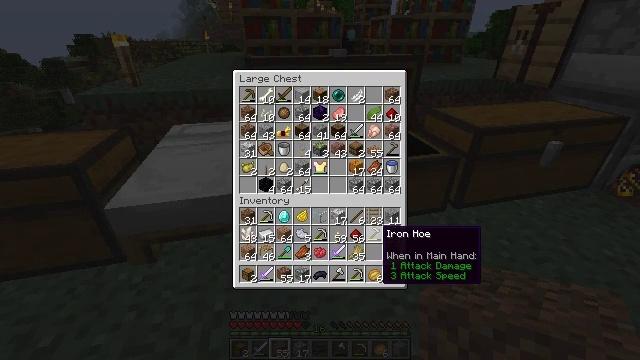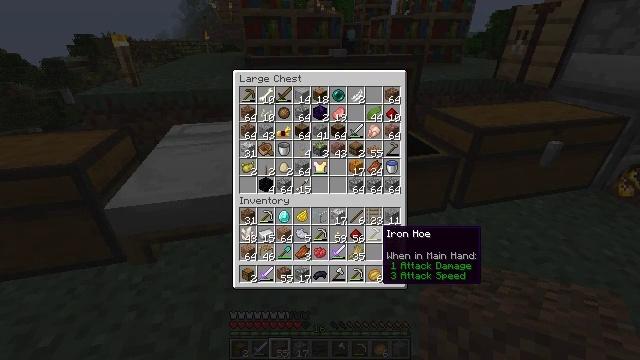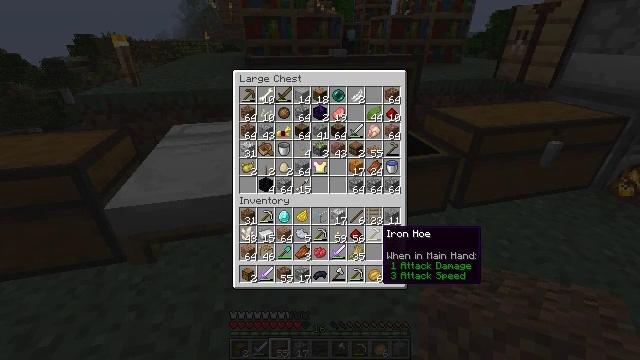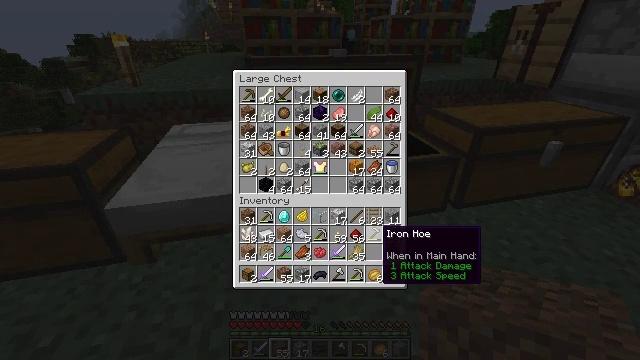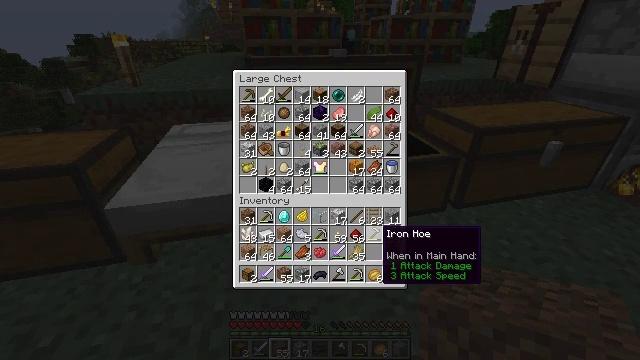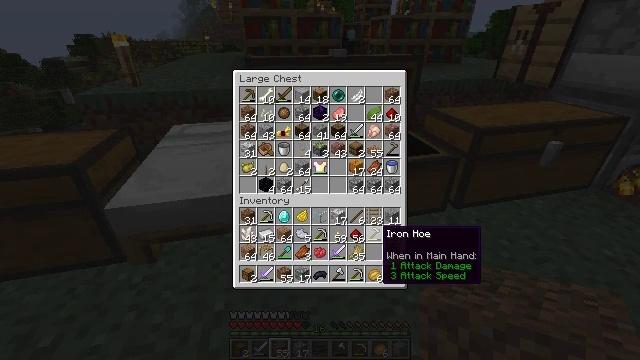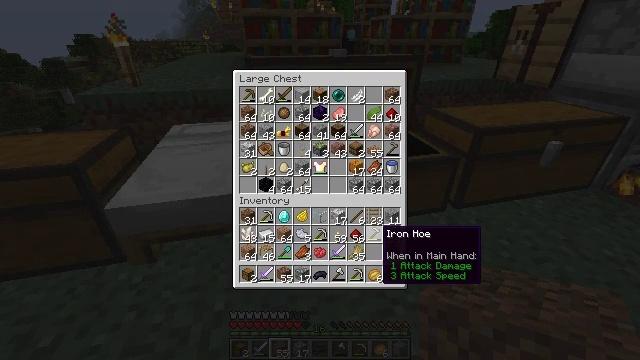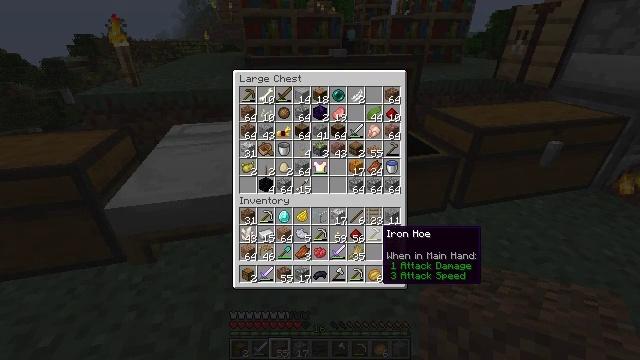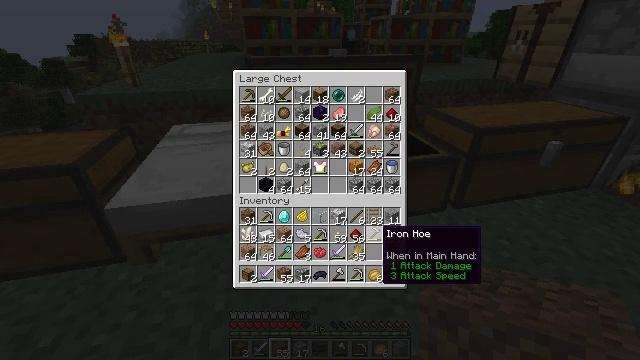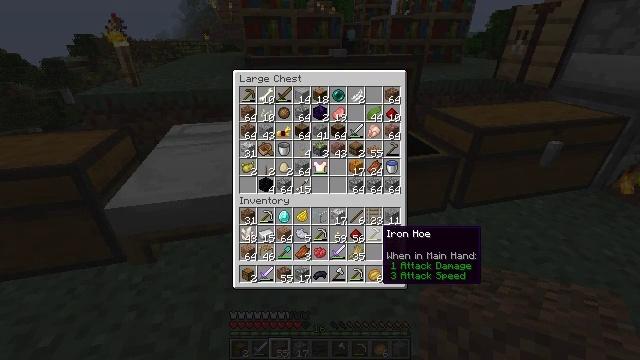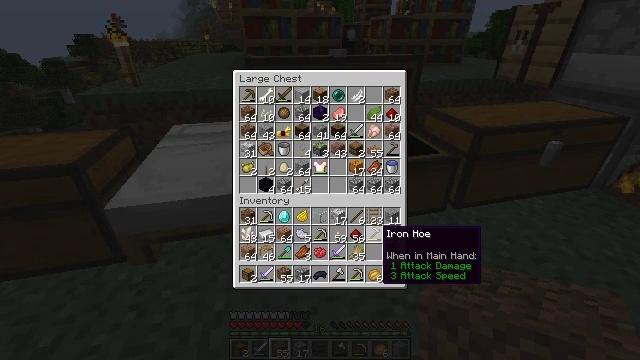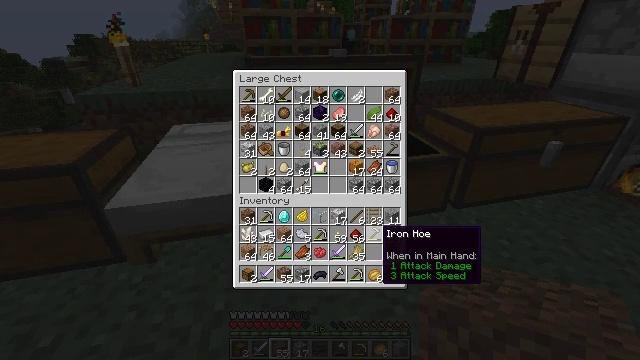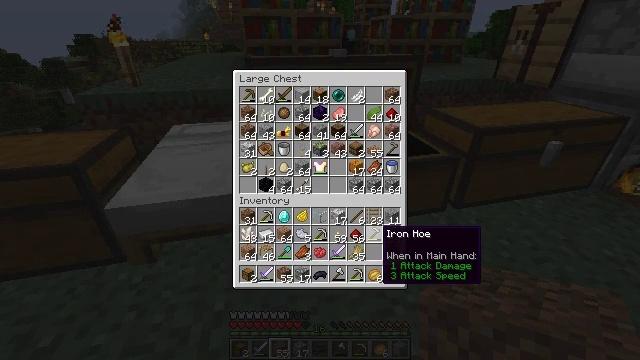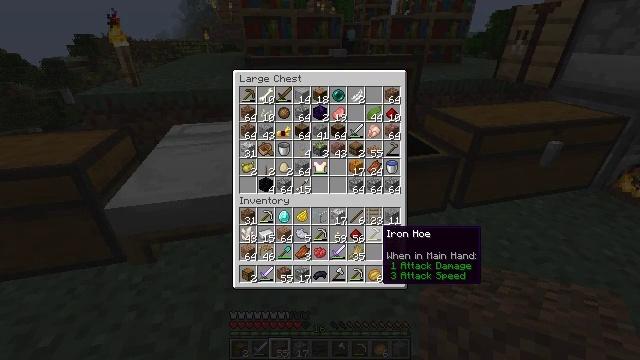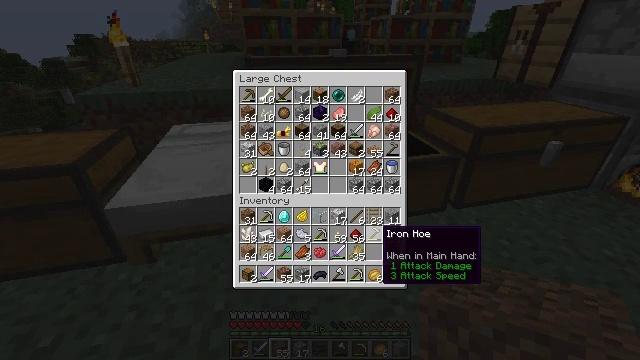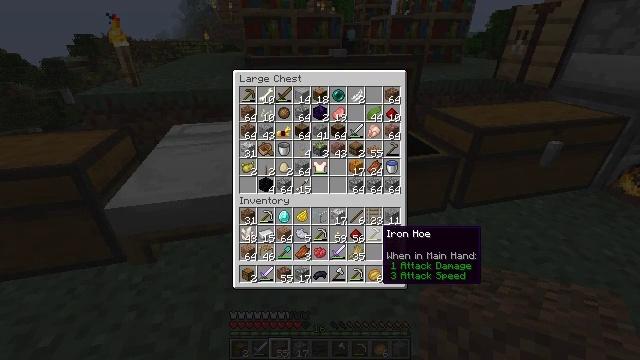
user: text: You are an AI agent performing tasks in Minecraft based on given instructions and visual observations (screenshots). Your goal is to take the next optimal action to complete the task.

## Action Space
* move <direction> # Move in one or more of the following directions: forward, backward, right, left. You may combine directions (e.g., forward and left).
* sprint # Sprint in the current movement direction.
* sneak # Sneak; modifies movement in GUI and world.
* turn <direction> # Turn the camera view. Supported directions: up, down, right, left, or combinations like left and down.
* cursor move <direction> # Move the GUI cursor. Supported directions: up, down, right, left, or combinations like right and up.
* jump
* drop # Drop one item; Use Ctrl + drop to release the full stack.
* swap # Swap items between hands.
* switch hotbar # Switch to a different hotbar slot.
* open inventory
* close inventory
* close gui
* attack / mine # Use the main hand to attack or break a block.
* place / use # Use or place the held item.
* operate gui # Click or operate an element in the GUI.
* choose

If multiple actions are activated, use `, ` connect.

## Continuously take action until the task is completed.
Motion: motion action
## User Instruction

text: Produce a jungle trapdoor from jungle planks in the crafting menu.
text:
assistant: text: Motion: no_op
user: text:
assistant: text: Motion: no_op
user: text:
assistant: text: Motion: no_op
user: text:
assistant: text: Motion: no_op
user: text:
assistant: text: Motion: no_op
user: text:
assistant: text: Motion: no_op
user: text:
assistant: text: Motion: no_op
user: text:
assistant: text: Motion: no_op
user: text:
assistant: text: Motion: no_op
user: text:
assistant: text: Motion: no_op
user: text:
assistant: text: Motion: no_op
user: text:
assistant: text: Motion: no_op
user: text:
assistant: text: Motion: no_op
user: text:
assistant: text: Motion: no_op
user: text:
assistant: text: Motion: no_op
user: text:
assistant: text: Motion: no_op
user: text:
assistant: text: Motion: no_op
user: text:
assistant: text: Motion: no_op
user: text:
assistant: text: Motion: no_op
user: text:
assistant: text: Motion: no_op
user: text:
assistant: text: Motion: no_op
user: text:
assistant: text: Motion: no_op
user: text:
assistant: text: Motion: no_op
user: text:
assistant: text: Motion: no_op
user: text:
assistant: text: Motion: no_op
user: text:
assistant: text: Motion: no_op
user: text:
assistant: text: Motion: no_op
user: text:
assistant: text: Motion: no_op
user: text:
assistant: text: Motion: no_op
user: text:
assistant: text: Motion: no_op